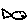
Label: fish